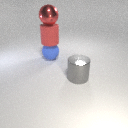
large blue rubber sphere below large red metal sphere